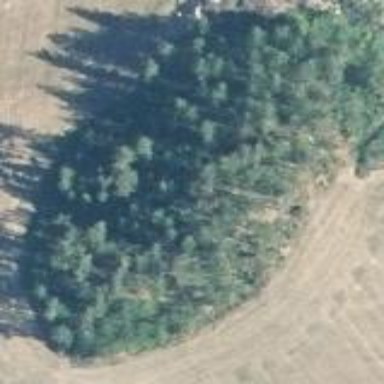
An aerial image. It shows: Forest area.